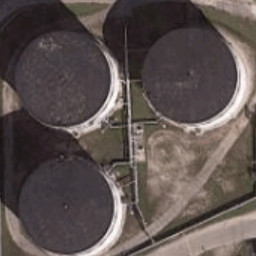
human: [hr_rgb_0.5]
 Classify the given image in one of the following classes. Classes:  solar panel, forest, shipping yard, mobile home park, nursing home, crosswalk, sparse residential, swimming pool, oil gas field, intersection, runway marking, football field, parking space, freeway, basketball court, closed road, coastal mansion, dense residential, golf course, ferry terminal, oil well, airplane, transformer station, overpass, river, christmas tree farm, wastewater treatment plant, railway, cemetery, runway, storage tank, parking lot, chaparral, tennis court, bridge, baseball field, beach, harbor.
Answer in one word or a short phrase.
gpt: storage tank